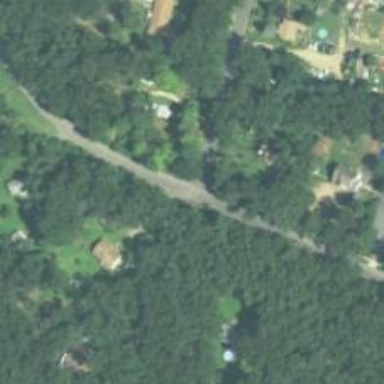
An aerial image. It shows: Residential road.